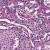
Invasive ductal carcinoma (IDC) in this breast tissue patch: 1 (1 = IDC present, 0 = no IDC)